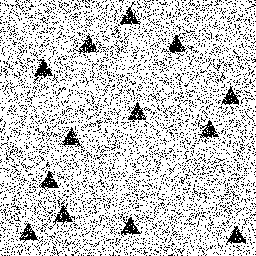
Squares: 0
Triangles: 13
Stars: 0
Total shapes: 13